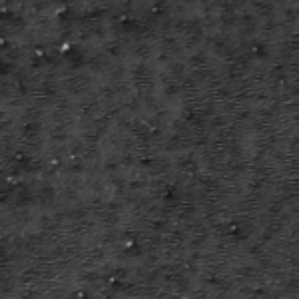
Label: frost